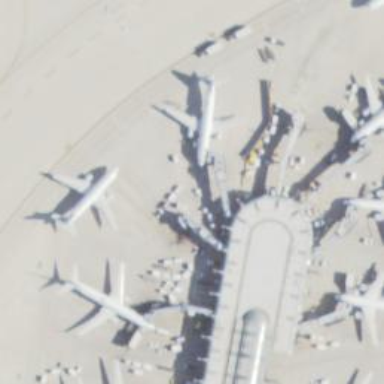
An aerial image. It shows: Airport gate.